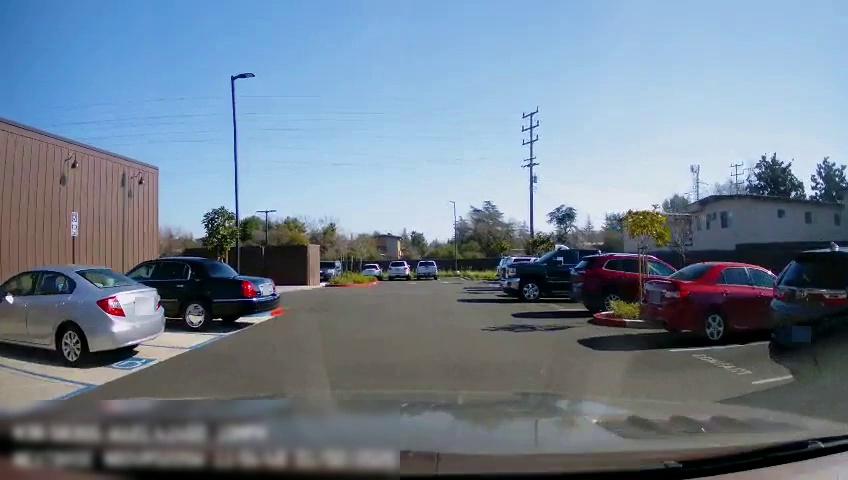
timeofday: Day
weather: Sunny
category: Drivable Space
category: Vehicles | Car
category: Vehicles | Car
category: Vehicles | SUV
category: Vehicles | Car
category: Vehicles | SUV
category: Vehicles | Truck
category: Vehicles | SUV
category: Vehicles | Car
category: Vehicles | SUV
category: Vehicles | Truck
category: Vehicles | SUV
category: Vehicles | SUV